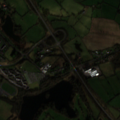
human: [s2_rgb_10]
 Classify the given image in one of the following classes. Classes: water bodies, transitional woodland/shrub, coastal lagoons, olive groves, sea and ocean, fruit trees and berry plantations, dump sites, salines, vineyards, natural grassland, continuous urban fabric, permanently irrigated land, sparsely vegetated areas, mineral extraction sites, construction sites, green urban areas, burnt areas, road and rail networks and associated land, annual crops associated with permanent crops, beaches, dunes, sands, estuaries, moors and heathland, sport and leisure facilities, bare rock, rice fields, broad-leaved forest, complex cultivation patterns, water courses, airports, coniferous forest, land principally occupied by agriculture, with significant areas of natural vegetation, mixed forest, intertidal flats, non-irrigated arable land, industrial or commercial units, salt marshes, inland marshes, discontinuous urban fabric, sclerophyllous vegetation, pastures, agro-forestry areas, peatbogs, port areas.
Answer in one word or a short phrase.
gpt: discontinuous urban fabric, sport and leisure facilities, pastures